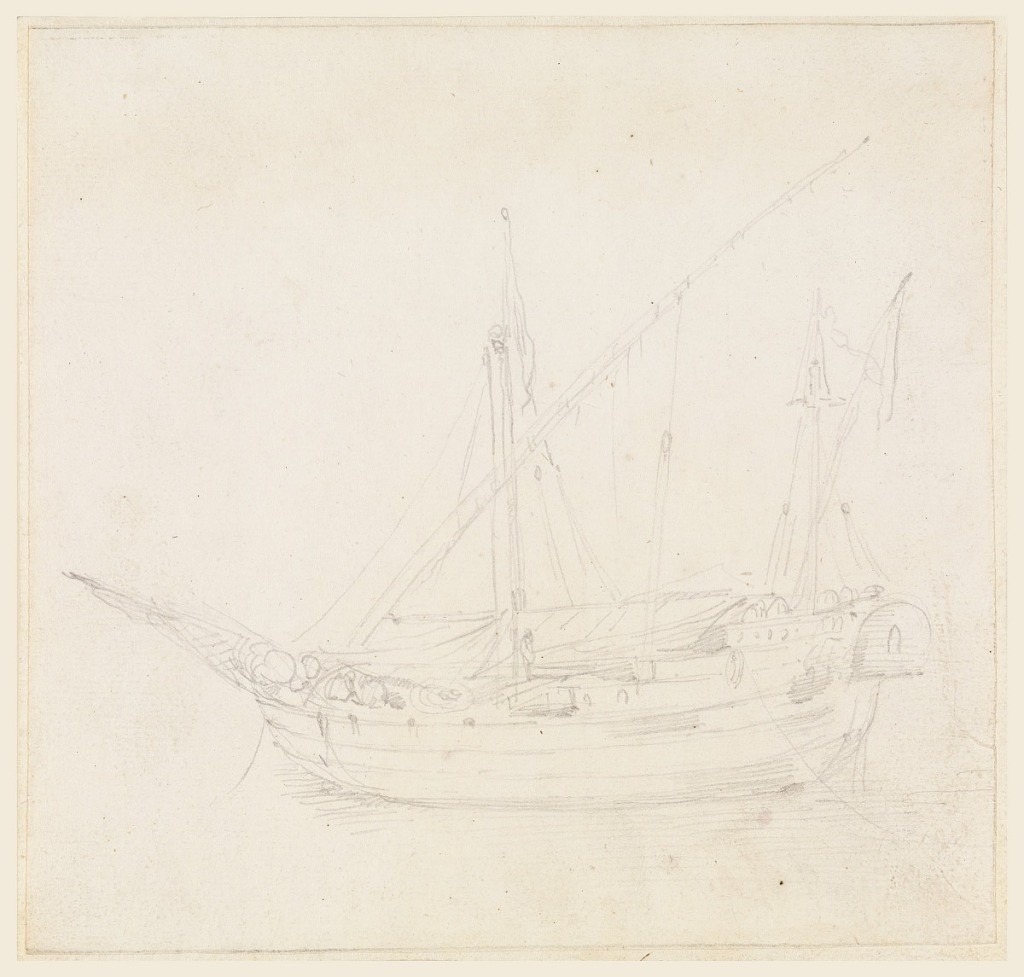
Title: A Sailing Ship
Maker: Filippo Marchionni, Italian, 1732–1805
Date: ca. 1780
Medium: Pen and ink on paper
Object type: Drawing
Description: A sailing ship facing left.